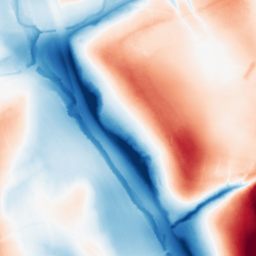
Category: classical
Decomposition family: gaussian_anisotropic
Decomposition parameters: sigma_x: 50
sigma_y: 2
Upsampling method: cubic_catmull_rom
Upsampling parameters: scale: 2
Upsampling scale: 2